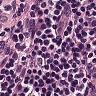
Metastatic tissue present: no